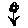
Label: flower